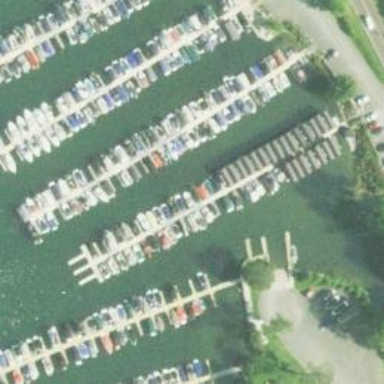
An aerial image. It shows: Man-made pier.